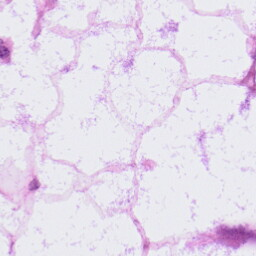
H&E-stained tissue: LymphNode